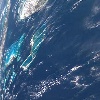
Label: water